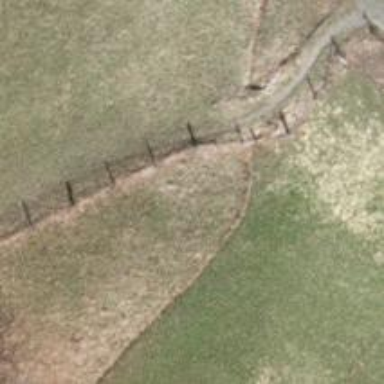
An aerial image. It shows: Culvert tunnel.